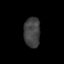
Tissue: lung
Cell type: Epithelial cells
Senescence score: 0.2429
Nuclear area (px): 482
Mean DAPI intensity: 64.946